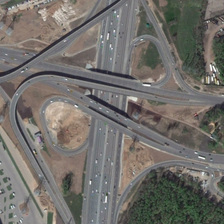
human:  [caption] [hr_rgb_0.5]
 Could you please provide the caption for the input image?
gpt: some green trees and bareland are near a viaduct with some cars .

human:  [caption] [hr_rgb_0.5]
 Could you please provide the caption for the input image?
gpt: some green trees and bareland are near a viaduct with some cars .

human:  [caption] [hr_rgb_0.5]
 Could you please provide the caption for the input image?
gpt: some green trees and bareland are near a viaduct with some cars .

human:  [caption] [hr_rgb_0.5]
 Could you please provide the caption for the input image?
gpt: some green trees and bareland are near a viaduct with some cars .

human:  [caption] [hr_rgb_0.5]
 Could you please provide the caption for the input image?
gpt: some green trees and bareland are near a viaduct with some cars .